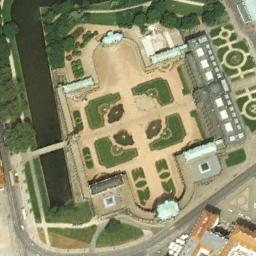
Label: palace